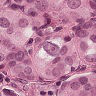
Metastatic tissue present: yes